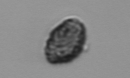
Label: Pseudochattonella_farcimen